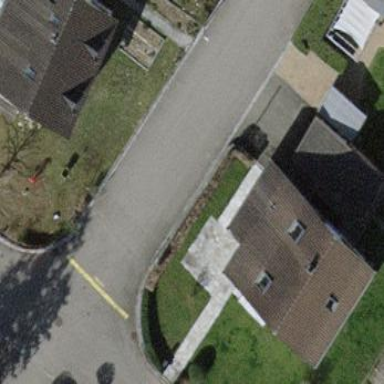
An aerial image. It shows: Detached building.